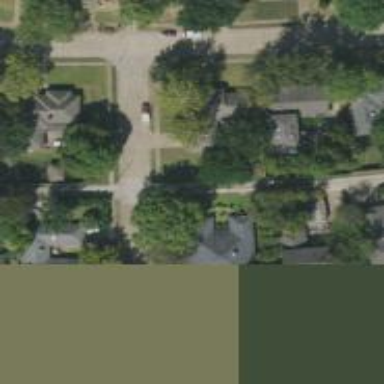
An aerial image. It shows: Alleyway designated as service road.